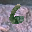
Label: 6